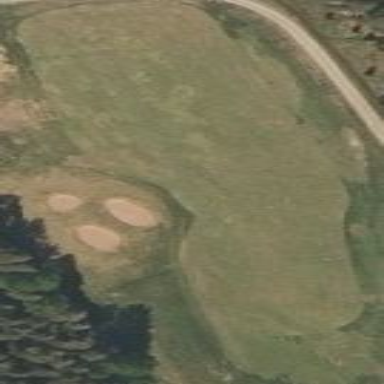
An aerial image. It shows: Well-maintained grassy area designated as golf fairway.